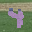
Label: 4